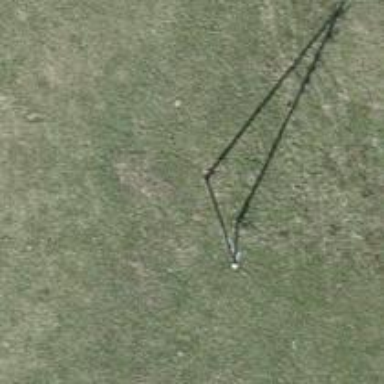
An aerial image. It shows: Guyed power pole.